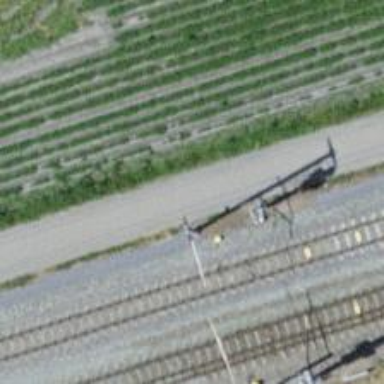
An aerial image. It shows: Power pole.